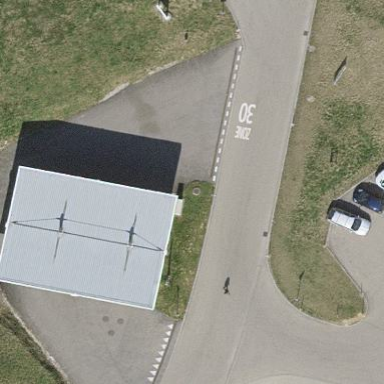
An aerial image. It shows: Fuel station.